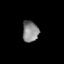
Tissue: lung
Cell type: Epithelial cells
Senescence score: 0.2295
Nuclear area (px): 329
Mean DAPI intensity: 136.389